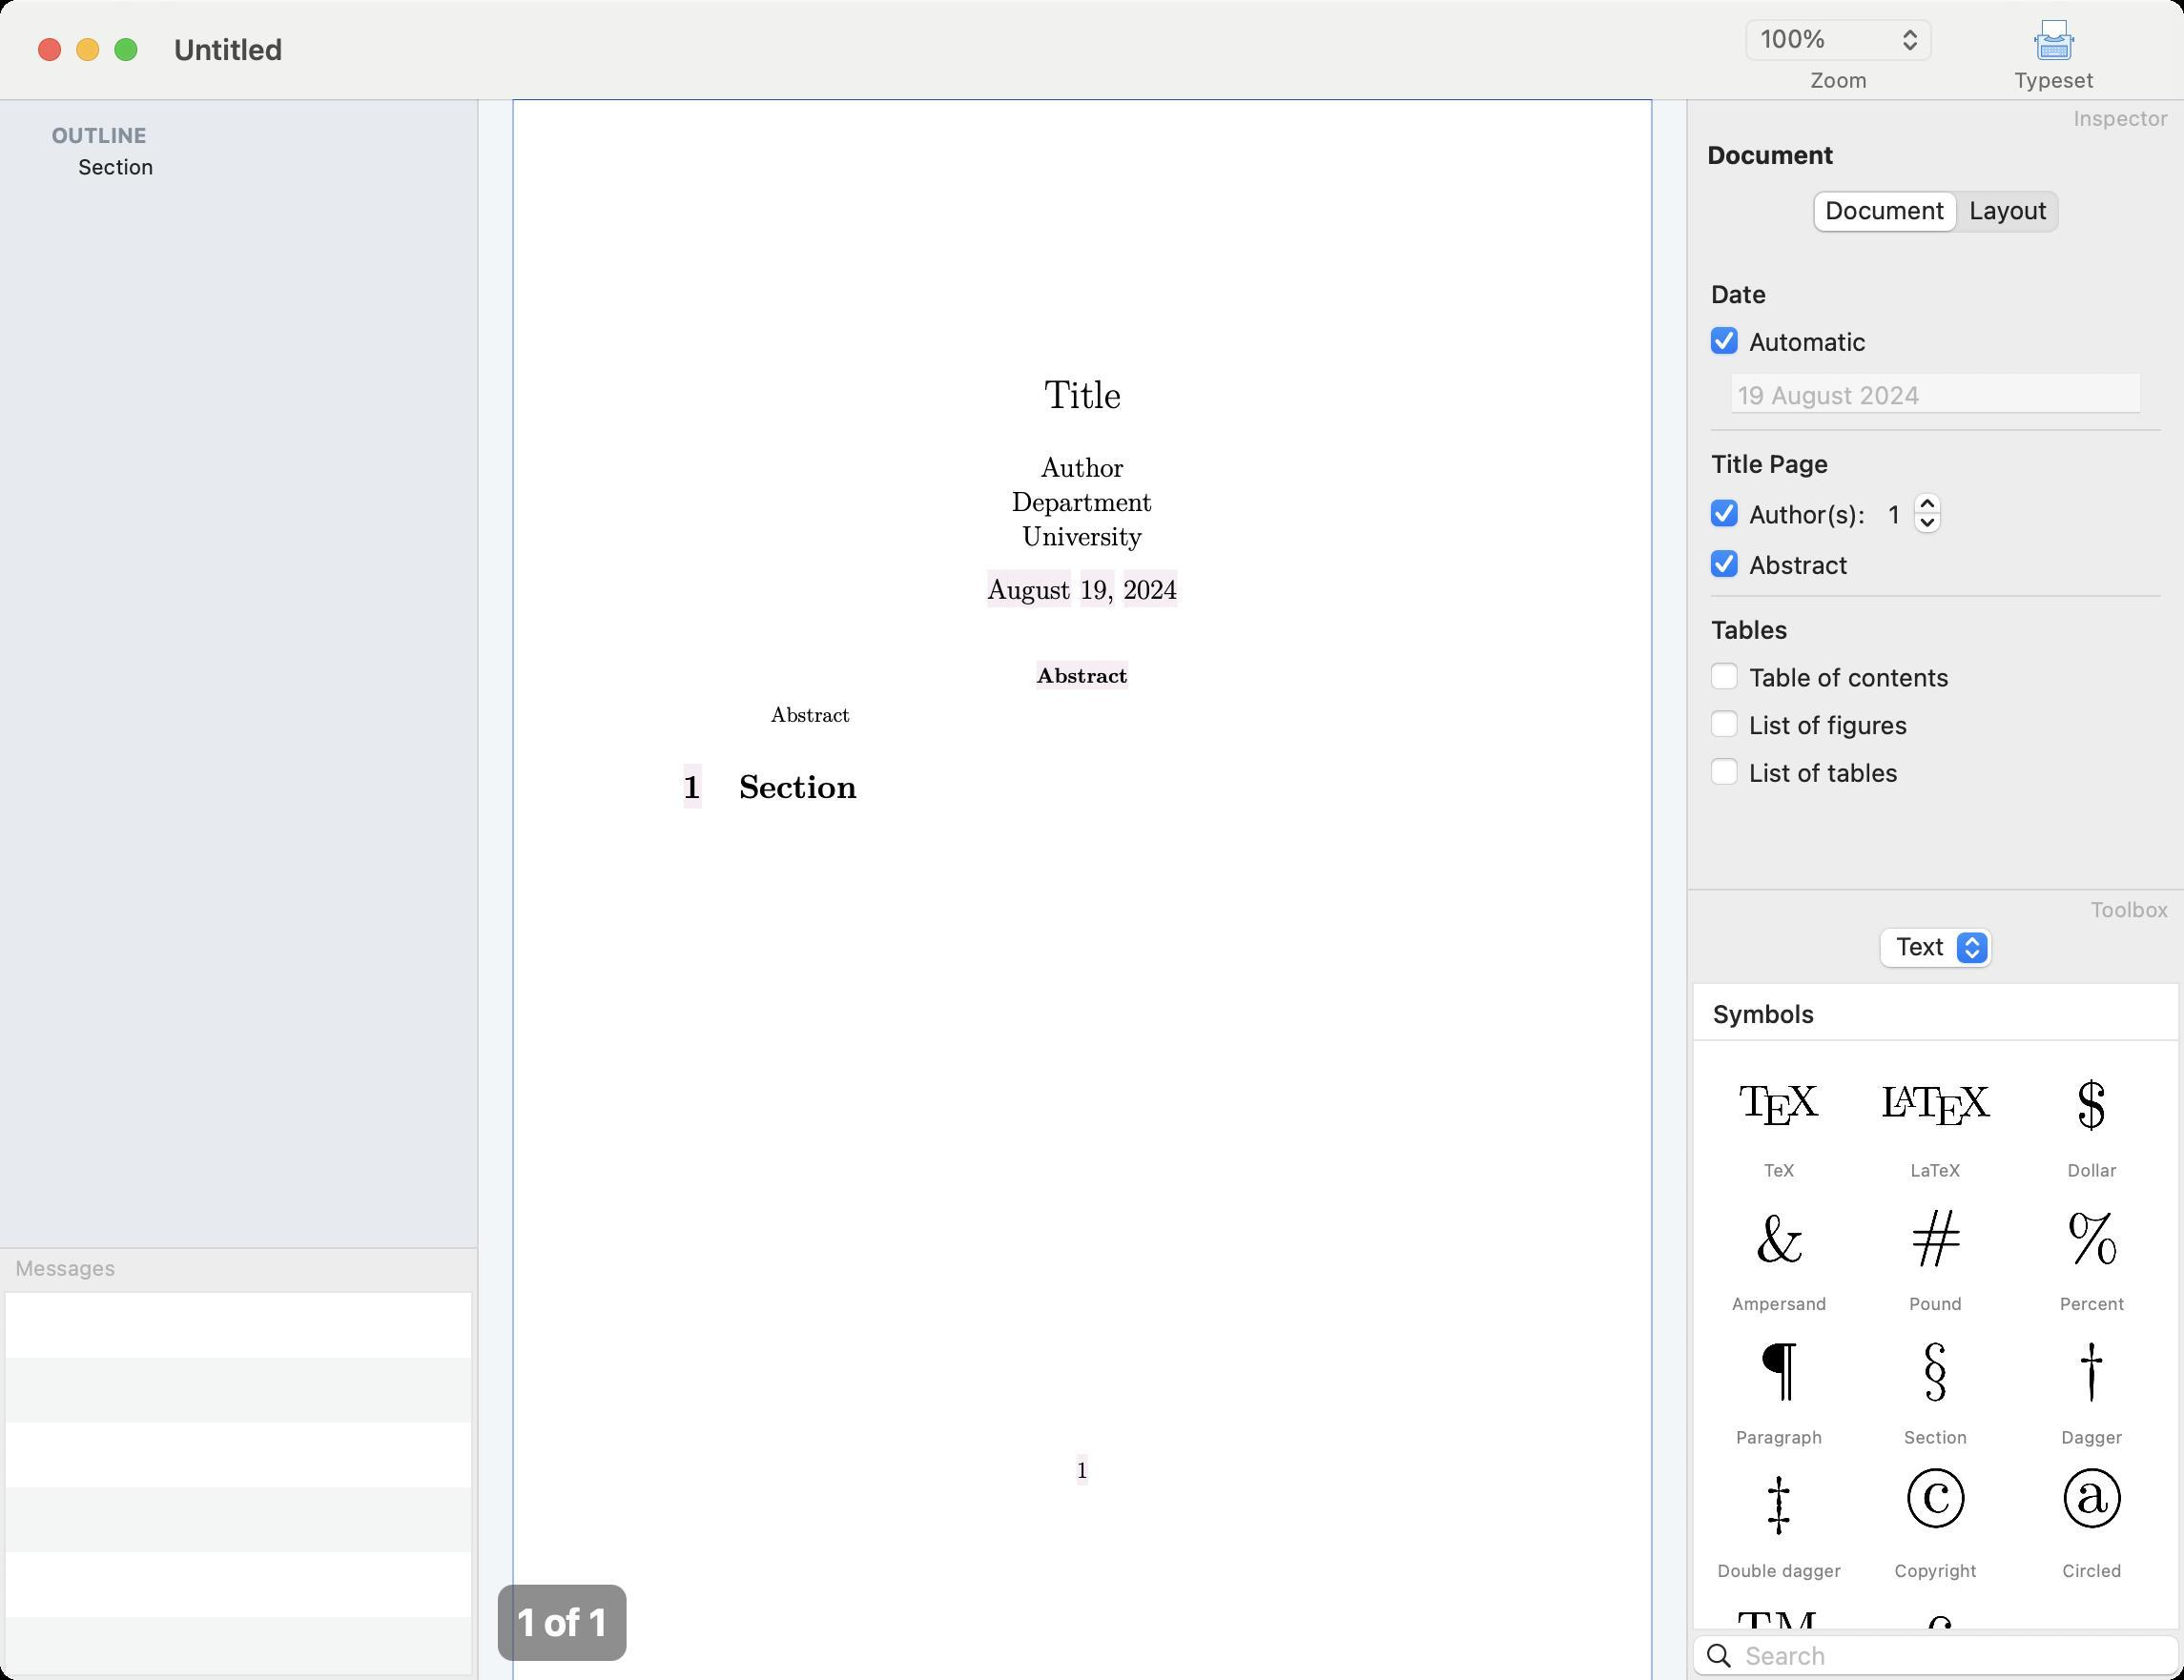
Accessibility tree:
{"name": "Untitled", "role": "AXWindow", "description": null, "role_description": "standard window", "value": null, "position": "406.00;68.00", "size": "1145;881", "children": [{"name": null, "role": "AXSplitGroup", "description": null, "role_description": "split group", "value": null, "position": "0.00;52.00", "size": "1145;829", "children": [{"name": null, "role": "AXSplitGroup", "description": null, "role_description": "split group", "value": null, "position": "0.00;52.00", "size": "250;829", "children": [{"name": null, "role": "AXScrollArea", "description": null, "role_description": "scroll area", "value": null, "position": "0.00;52.00", "size": "250;602", "children": [{"name": null, "role": "AXOutline", "description": null, "role_description": "outline", "value": null, "position": "0.00;52.00", "size": "266;602", "children": [{"name": null, "role": "AXRow", "description": null, "role_description": "outline row", "value": null, "position": "0.00;62.00", "size": "266;17", "children": [{"name": null, "role": "AXCell", "description": null, "role_description": "cell", "value": null, "position": "10.00;62.00", "size": "246;17", "children": [{"name": null, "role": "AXStaticText", "description": null, "role_description": "text", "value": "OUTLINE", "position": "25.00;64.00", "size": "181;14", "children": []}]}]}, {"name": null, "role": "AXRow", "description": null, "role_description": "outline row", "value": null, "position": "0.00;79.00", "size": "266;17", "children": [{"name": null, "role": "AXCell", "description": null, "role_description": "cell", "value": null, "position": "10.00;79.00", "size": "246;17", "children": [{"name": null, "role": "AXStaticText", "description": null, "role_description": "text", "value": "Section", "position": "39.00;80.50", "size": "44;14", "children": []}]}]}, {"name": null, "role": "AXColumn", "description": null, "role_description": "column", "value": null, "position": "10.00;52.00", "size": "246;602", "children": []}]}, {"name": null, "role": "AXScrollBar", "description": null, "role_description": "scroll bar", "value": 0.0, "position": "0.00;638.00", "size": "250;16", "children": [{"name": null, "role": "AXValueIndicator", "description": null, "role_description": "value indicator", "value": 0.0, "position": "1.00;642.00", "size": "233;12", "children": []}, {"name": null, "role": "AXButton", "description": null, "role_description": "increment arrow button", "value": null, "position": "0.00;638.00", "size": "0;0", "children": []}, {"name": null, "role": "AXButton", "description": null, "role_description": "decrement arrow button", "value": null, "position": "0.00;638.00", "size": "0;0", "children": []}, {"name": null, "role": "AXButton", "description": null, "role_description": "increment page button", "value": null, "position": "234.50;642.00", "size": "16;12", "children": []}, {"name": null, "role": "AXButton", "description": null, "role_description": "decrement page button", "value": null, "position": "0.00;642.00", "size": "1;12", "children": []}]}]}, {"name": null, "role": "AXSplitter", "description": null, "role_description": "splitter", "value": 602.0, "position": "0.00;654.00", "size": "250;1", "children": []}, {"name": null, "role": "AXStaticText", "description": null, "role_description": "text", "value": "Messages", "position": "6.00;658.00", "size": "57;14", "children": []}, {"name": null, "role": "AXScrollArea", "description": null, "role_description": "scroll area", "value": null, "position": "2.00;677.00", "size": "246;202", "children": [{"name": null, "role": "AXTable", "description": null, "role_description": "table", "value": null, "position": "3.00;678.00", "size": "244;200", "children": [{"name": null, "role": "AXColumn", "description": null, "role_description": "column", "value": null, "position": "3.00;678.00", "size": "215;200", "children": []}]}]}]}, {"name": null, "role": "AXSplitter", "description": null, "role_description": "splitter", "value": 250.0, "position": "250.00;52.00", "size": "1;829", "children": []}, {"name": null, "role": "AXSplitGroup", "description": null, "role_description": "split group", "value": null, "position": "251.00;52.00", "size": "633;829", "children": [{"name": null, "role": "AXScrollArea", "description": null, "role_description": "scroll area", "value": null, "position": "251.00;52.00", "size": "633;829", "children": [{"name": null, "role": "AXScrollBar", "description": null, "role_description": "scroll bar", "value": 0.0, "position": "868.00;52.00", "size": "16;829", "children": [{"name": null, "role": "AXValueIndicator", "description": null, "role_description": "value indicator", "value": 0.0, "position": "872.00;53.00", "size": "12;811", "children": []}, {"name": null, "role": "AXButton", "description": null, "role_description": "increment arrow button", "value": null, "position": "868.00;52.00", "size": "0;0", "children": []}, {"name": null, "role": "AXButton", "description": null, "role_description": "decrement arrow button", "value": null, "position": "868.00;52.00", "size": "0;0", "children": []}, {"name": null, "role": "AXButton", "description": null, "role_description": "increment page button", "value": null, "position": "872.00;864.50", "size": "12;16", "children": []}, {"name": null, "role": "AXButton", "description": null, "role_description": "decrement page button", "value": null, "position": "872.00;52.00", "size": "12;1", "children": []}]}]}, {"name": null, "role": "AXStaticText", "description": null, "role_description": "text", "value": "1 of 1", "position": "269.00;839.00", "size": "52;24", "children": []}, {"name": null, "role": "AXSplitter", "description": null, "role_description": "splitter", "value": 829.0, "position": "251.00;881.00", "size": "633;1", "children": []}]}, {"name": null, "role": "AXSplitter", "description": null, "role_description": "splitter", "value": 633.0, "position": "884.00;52.00", "size": "1;829", "children": []}, {"name": null, "role": "AXSplitGroup", "description": null, "role_description": "split group", "value": null, "position": "885.00;52.00", "size": "260;829", "children": [{"name": null, "role": "AXStaticText", "description": null, "role_description": "text", "value": "Inspector", "position": "1085.00;55.00", "size": "54;14", "children": []}, {"name": null, "role": "AXStaticText", "description": null, "role_description": "text", "value": "", "position": "891.00;55.00", "size": "4;14", "children": []}, {"name": null, "role": "AXStaticText", "description": null, "role_description": "text", "value": "Document", "position": "893.00;72.00", "size": "70;17", "children": []}, {"name": null, "role": "AXGroup", "description": null, "role_description": "group", "value": null, "position": "887.00;125.00", "size": "256;339", "children": [{"name": null, "role": "AXScrollArea", "description": null, "role_description": "scroll area", "value": null, "position": "887.00;125.00", "size": "256;339", "children": [{"name": null, "role": "AXStaticText", "description": null, "role_description": "text", "value": "Date", "position": "895.00;145.00", "size": "34;17", "children": []}, {"name": "Automatic", "role": "AXCheckBox", "description": null, "role_description": "checkbox", "value": 1, "position": "895.00;169.50", "size": "88;18", "children": []}, {"name": null, "role": "AXTextField", "description": null, "role_description": "text field", "value": "", "position": "907.00;195.00", "size": "216;22", "children": []}, {"name": null, "role": "AXStaticText", "description": null, "role_description": "text", "value": "Title Page", "position": "895.00;234.00", "size": "66;17", "children": []}, {"name": "Author(s):", "role": "AXCheckBox", "description": null, "role_description": "checkbox", "value": 1, "position": "895.00;260.00", "size": "87;18", "children": []}, {"name": null, "role": "AXStaticText", "description": null, "role_description": "text", "value": "1", "position": "988.00;260.50", "size": "10;17", "children": []}, {"name": null, "role": "AXIncrementor", "description": null, "role_description": "stepper", "value": 1.0, "position": "1001.00;255.00", "size": "19;28", "children": [{"name": null, "role": "AXButton", "description": null, "role_description": "increment arrow button", "value": null, "position": "1001.00;255.00", "size": "19;14", "children": []}, {"name": null, "role": "AXButton", "description": null, "role_description": "decrement arrow button", "value": null, "position": "1001.00;269.00", "size": "19;14", "children": []}]}, {"name": "Abstract", "role": "AXCheckBox", "description": null, "role_description": "checkbox", "value": 1, "position": "895.00;286.50", "size": "78;18", "children": []}, {"name": null, "role": "AXStaticText", "description": null, "role_description": "text", "value": "Tables", "position": "895.00;321.00", "size": "44;17", "children": []}, {"name": "Table_of_contents", "role": "AXCheckBox", "description": null, "role_description": "checkbox", "value": 0, "position": "895.00;345.50", "size": "131;18", "children": []}, {"name": "List_of_figures", "role": "AXCheckBox", "description": null, "role_description": "checkbox", "value": 0, "position": "895.00;370.50", "size": "110;18", "children": []}, {"name": "List_of_tables", "role": "AXCheckBox", "description": null, "role_description": "checkbox", "value": 0, "position": "895.00;395.50", "size": "105;18", "children": []}]}]}, {"name": null, "role": "AXRadioGroup", "description": null, "role_description": "radio group", "value": "{\n    \"name\": null,\n    \"role\": \"AXRadioButton\",\n    \"description\": \"Document\",\n    \"role_description\": \"radio button\",\n    \"value\": 1,\n    \"position\": \"948.50;99.00\",\n    \"size\": \"78;24\",\n    \"children\": []\n}", "position": "948.50;99.00", "size": "133;24", "children": [{"name": null, "role": "AXRadioButton", "description": "Document", "role_description": "radio button", "value": 1, "position": "948.50;99.00", "size": "78;24", "children": []}, {"name": null, "role": "AXRadioButton", "description": "Layout", "role_description": "radio button", "value": 0, "position": "1026.50;99.00", "size": "55;24", "children": []}]}, {"name": null, "role": "AXSplitter", "description": null, "role_description": "splitter", "value": 414.0, "position": "885.00;466.00", "size": "260;1", "children": []}, {"name": null, "role": "AXStaticText", "description": null, "role_description": "text", "value": "Toolbox", "position": "1094.00;470.00", "size": "45;14", "children": []}, {"name": null, "role": "AXPopUpButton", "description": null, "role_description": "pop up button", "value": "Text", "position": "983.00;486.00", "size": "65;25", "children": []}, {"name": null, "role": "AXTextField", "description": null, "role_description": "search text field", "value": "", "position": "887.00;857.00", "size": "256;22", "children": [{"name": "", "role": "AXButton", "description": "search", "role_description": "button", "value": null, "position": "889.00;857.00", "size": "25;22", "children": []}]}, {"name": null, "role": "AXScrollArea", "description": null, "role_description": "scroll area", "value": null, "position": "887.00;515.00", "size": "256;340", "children": [{"name": null, "role": "AXList", "description": null, "role_description": "collection", "value": null, "position": "888.00;516.00", "size": "254;2430", "children": [{"name": null, "role": "AXList", "description": "Symbols", "role_description": "section", "value": null, "position": "888.00;516.00", "size": "254;1575", "children": [{"name": null, "role": "AXStaticText", "description": "Symbols", "role_description": "text", "value": null, "position": "888.00;516.00", "size": "254;30", "children": []}, {"name": null, "role": "AXGroup", "description": null, "role_description": "group", "value": null, "position": "893.00;551.00", "size": "80;70", "children": [{"name": null, "role": "AXImage", "description": "TeX", "role_description": "image", "value": null, "position": "893.00;551.00", "size": "80;57", "children": []}, {"name": null, "role": "AXStaticText", "description": null, "role_description": "text", "value": "TeX", "position": "892.00;608.00", "size": "82;11", "children": []}]}, {"name": null, "role": "AXGroup", "description": null, "role_description": "group", "value": null, "position": "975.00;551.00", "size": "80;70", "children": [{"name": null, "role": "AXImage", "description": "LaTeX", "role_description": "image", "value": null, "position": "975.00;551.00", "size": "80;57", "children": []}, {"name": null, "role": "AXStaticText", "description": null, "role_description": "text", "value": "LaTeX", "position": "974.00;608.00", "size": "82;11", "children": []}]}, {"name": null, "role": "AXGroup", "description": null, "role_description": "group", "value": null, "position": "1057.00;551.00", "size": "80;70", "children": [{"name": null, "role": "AXImage", "description": "$", "role_description": "image", "value": null, "position": "1057.00;551.00", "size": "80;57", "children": []}, {"name": null, "role": "AXStaticText", "description": null, "role_description": "text", "value": "Dollar", "position": "1056.00;608.00", "size": "82;11", "children": []}]}, {"name": null, "role": "AXGroup", "description": null, "role_description": "group", "value": null, "position": "893.00;621.00", "size": "80;70", "children": [{"name": null, "role": "AXImage", "description": "&", "role_description": "image", "value": null, "position": "893.00;621.00", "size": "80;57", "children": []}, {"name": null, "role": "AXStaticText", "description": null, "role_description": "text", "value": "Ampersand", "position": "892.00;678.00", "size": "82;11", "children": []}]}, {"name": null, "role": "AXGroup", "description": null, "role_description": "group", "value": null, "position": "975.00;621.00", "size": "80;70", "children": [{"name": null, "role": "AXImage", "description": "#", "role_description": "image", "value": null, "position": "975.00;621.00", "size": "80;57", "children": []}, {"name": null, "role": "AXStaticText", "description": null, "role_description": "text", "value": "Pound", "position": "974.00;678.00", "size": "82;11", "children": []}]}, {"name": null, "role": "AXGroup", "description": null, "role_description": "group", "value": null, "position": "1057.00;621.00", "size": "80;70", "children": [{"name": null, "role": "AXImage", "description": "%", "role_description": "image", "value": null, "position": "1057.00;621.00", "size": "80;57", "children": []}, {"name": null, "role": "AXStaticText", "description": null, "role_description": "text", "value": "Percent", "position": "1056.00;678.00", "size": "82;11", "children": []}]}, {"name": null, "role": "AXGroup", "description": null, "role_description": "group", "value": null, "position": "893.00;691.00", "size": "80;70", "children": [{"name": null, "role": "AXImage", "description": "par", "role_description": "image", "value": null, "position": "893.00;691.00", "size": "80;57", "children": []}, {"name": null, "role": "AXStaticText", "description": null, "role_description": "text", "value": "Paragraph", "position": "892.00;748.00", "size": "82;11", "children": []}]}, {"name": null, "role": "AXGroup", "description": null, "role_description": "group", "value": null, "position": "975.00;691.00", "size": "80;70", "children": [{"name": null, "role": "AXImage", "description": " s", "role_description": "image", "value": null, "position": "975.00;691.00", "size": "80;57", "children": []}, {"name": null, "role": "AXStaticText", "description": null, "role_description": "text", "value": "Section", "position": "974.00;748.00", "size": "82;11", "children": []}]}, {"name": null, "role": "AXGroup", "description": null, "role_description": "group", "value": null, "position": "1057.00;691.00", "size": "80;70", "children": [{"name": null, "role": "AXImage", "description": "dag", "role_description": "image", "value": null, "position": "1057.00;691.00", "size": "80;57", "children": []}, {"name": null, "role": "AXStaticText", "description": null, "role_description": "text", "value": "Dagger", "position": "1056.00;748.00", "size": "82;11", "children": []}]}, {"name": null, "role": "AXGroup", "description": null, "role_description": "group", "value": null, "position": "893.00;761.00", "size": "80;70", "children": [{"name": null, "role": "AXImage", "description": "ddag", "role_description": "image", "value": null, "position": "893.00;761.00", "size": "80;57", "children": []}, {"name": null, "role": "AXStaticText", "description": null, "role_description": "text", "value": "Double dagger", "position": "892.00;818.00", "size": "82;11", "children": []}]}, {"name": null, "role": "AXGroup", "description": null, "role_description": "group", "value": null, "position": "975.00;761.00", "size": "80;70", "children": [{"name": null, "role": "AXImage", "description": "copyright", "role_description": "image", "value": null, "position": "975.00;761.00", "size": "80;57", "children": []}, {"name": null, "role": "AXStaticText", "description": null, "role_description": "text", "value": "Copyright", "position": "974.00;818.00", "size": "82;11", "children": []}]}, {"name": null, "role": "AXGroup", "description": null, "role_description": "group", "value": null, "position": "1057.00;761.00", "size": "80;70", "children": [{"name": null, "role": "AXImage", "description": "textcircled{a}", "role_description": "image", "value": null, "position": "1057.00;761.00", "size": "80;57", "children": []}, {"name": null, "role": "AXStaticText", "description": null, "role_description": "text", "value": "Circled", "position": "1056.00;818.00", "size": "82;11", "children": []}]}, {"name": null, "role": "AXGroup", "description": null, "role_description": "group", "value": null, "position": "893.00;831.00", "size": "80;70", "children": [{"name": null, "role": "AXImage", "description": "texttrademark", "role_description": "image", "value": null, "position": "893.00;831.00", "size": "80;57", "children": []}, {"name": null, "role": "AXStaticText", "description": null, "role_description": "text", "value": "Trademark", "position": "892.00;888.00", "size": "82;11", "children": []}]}, {"name": null, "role": "AXGroup", "description": null, "role_description": "group", "value": null, "position": "975.00;831.00", "size": "80;70", "children": [{"name": null, "role": "AXImage", "description": "textsterling", "role_description": "image", "value": null, "position": "975.00;831.00", "size": "80;57", "children": []}, {"name": null, "role": "AXStaticText", "description": null, "role_description": "text", "value": "Sterling", "position": "974.00;888.00", "size": "82;11", "children": []}]}, {"name": null, "role": "AXGroup", "description": null, "role_description": "group", "value": null, "position": "1057.00;831.00", "size": "80;70", "children": [{"name": null, "role": "AXImage", "description": "dots", "role_description": "image", "value": null, "position": "1057.00;831.00", "size": "80;57", "children": []}, {"name": null, "role": "AXStaticText", "description": null, "role_description": "text", "value": "dots", "position": "1056.00;888.00", "size": "82;11", "children": []}]}, {"name": null, "role": "AXGroup", "description": null, "role_description": "group", "value": null, "position": "893.00;901.00", "size": "80;70", "children": [{"name": null, "role": "No role", "description": "", "role_description": "", "value": null, "position": "", "size": "", "children": []}, {"name": null, "role": "No role", "description": "", "role_description": "", "value": null, "position": "", "size": "", "children": []}]}, {"name": null, "role": "AXGroup", "description": null, "role_description": "group", "value": null, "position": "975.00;901.00", "size": "80;70", "children": [{"name": null, "role": "No role", "description": "", "role_description": "", "value": null, "position": "", "size": "", "children": []}, {"name": null, "role": "No role", "description": "", "role_description": "", "value": null, "position": "", "size": "", "children": []}]}, {"name": null, "role": "AXGroup", "description": null, "role_description": "group", "value": null, "position": "1057.00;901.00", "size": "80;70", "children": [{"name": null, "role": "No role", "description": "", "role_description": "", "value": null, "position": "", "size": "", "children": []}, {"name": null, "role": "No role", "description": "", "role_description": "", "value": null, "position": "", "size": "", "children": []}]}, {"name": null, "role": "AXGroup", "description": null, "role_description": "group", "value": null, "position": "893.00;971.00", "size": "80;70", "children": [{"name": null, "role": "No role", "description": "", "role_description": "", "value": null, "position": "", "size": "", "children": []}, {"name": null, "role": "No role", "description": "", "role_description": "", "value": null, "position": "", "size": "", "children": []}]}]}, {"name": null, "role": "AXList", "description": "Accents", "role_description": "section", "value": null, "position": "888.00;2096.00", "size": "254;385", "children": [{"name": null, "role": "AXGroup", "description": "", "role_description": "", "value": null, "position": "888.00;2096.00", "size": "", "children": []}, {"name": null, "role": "AXGroup", "description": null, "role_description": "group", "value": null, "position": "893.00;2131.00", "size": "80;70", "children": [{"name": null, "role": "No role", "description": "", "role_description": "", "value": null, "position": "", "size": "", "children": []}, {"name": null, "role": "No role", "description": "", "role_description": "", "value": null, "position": "", "size": "", "children": []}]}, {"name": null, "role": "AXGroup", "description": null, "role_description": "group", "value": null, "position": "975.00;2131.00", "size": "80;70", "children": [{"name": null, "role": "No role", "description": "", "role_description": "", "value": null, "position": "", "size": "", "children": []}, {"name": null, "role": "No role", "description": "", "role_description": "", "value": null, "position": "", "size": "", "children": []}]}, {"name": null, "role": "AXGroup", "description": null, "role_description": "group", "value": null, "position": "1057.00;2131.00", "size": "80;70", "children": [{"name": null, "role": "No role", "description": "", "role_description": "", "value": null, "position": "", "size": "", "children": []}, {"name": null, "role": "No role", "description": "", "role_description": "", "value": null, "position": "", "size": "", "children": []}]}, {"name": null, "role": "AXGroup", "description": null, "role_description": "group", "value": null, "position": "893.00;2201.00", "size": "80;70", "children": [{"name": null, "role": "No role", "description": "", "role_description": "", "value": null, "position": "", "size": "", "children": []}, {"name": null, "role": "No role", "description": "", "role_description": "", "value": null, "position": "", "size": "", "children": []}]}, {"name": null, "role": "AXGroup", "description": null, "role_description": "group", "value": null, "position": "975.00;2201.00", "size": "80;70", "children": [{"name": null, "role": "No role", "description": "", "role_description": "", "value": null, "position": "", "size": "", "children": []}, {"name": null, "role": "No role", "description": "", "role_description": "", "value": null, "position": "", "size": "", "children": []}]}, {"name": null, "role": "AXGroup", "description": null, "role_description": "group", "value": null, "position": "1057.00;2201.00", "size": "80;70", "children": [{"name": null, "role": "No role", "description": "", "role_description": "", "value": null, "position": "", "size": "", "children": []}, {"name": null, "role": "No role", "description": "", "role_description": "", "value": null, "position": "", "size": "", "children": []}]}, {"name": null, "role": "AXGroup", "description": null, "role_description": "group", "value": null, "position": "893.00;2271.00", "size": "80;70", "children": [{"name": null, "role": "No role", "description": "", "role_description": "", "value": null, "position": "", "size": "", "children": []}, {"name": null, "role": "No role", "description": "", "role_description": "", "value": null, "position": "", "size": "", "children": []}]}, {"name": null, "role": "AXGroup", "description": null, "role_description": "group", "value": null, "position": "975.00;2271.00", "size": "80;70", "children": [{"name": null, "role": "No role", "description": "", "role_description": "", "value": null, "position": "", "size": "", "children": []}, {"name": null, "role": "No role", "description": "", "role_description": "", "value": null, "position": "", "size": "", "children": []}]}, {"name": null, "role": "AXGroup", "description": null, "role_description": "group", "value": null, "position": "1057.00;2271.00", "size": "80;70", "children": [{"name": null, "role": "No role", "description": "", "role_description": "", "value": null, "position": "", "size": "", "children": []}, {"name": null, "role": "No role", "description": "", "role_description": "", "value": null, "position": "", "size": "", "children": []}]}, {"name": null, "role": "AXGroup", "description": null, "role_description": "group", "value": null, "position": "893.00;2341.00", "size": "80;70", "children": [{"name": null, "role": "No role", "description": "", "role_description": "", "value": null, "position": "", "size": "", "children": []}, {"name": null, "role": "No role", "description": "", "role_description": "", "value": null, "position": "", "size": "", "children": []}]}, {"name": null, "role": "AXGroup", "description": null, "role_description": "group", "value": null, "position": "975.00;2341.00", "size": "80;70", "children": [{"name": null, "role": "No role", "description": "", "role_description": "", "value": null, "position": "", "size": "", "children": []}, {"name": null, "role": "No role", "description": "", "role_description": "", "value": null, "position": "", "size": "", "children": []}]}, {"name": null, "role": "AXGroup", "description": null, "role_description": "group", "value": null, "position": "1057.00;2341.00", "size": "80;70", "children": [{"name": null, "role": "No role", "description": "", "role_description": "", "value": null, "position": "", "size": "", "children": []}, {"name": null, "role": "No role", "description": "", "role_description": "", "value": null, "position": "", "size": "", "children": []}]}, {"name": null, "role": "AXGroup", "description": null, "role_description": "group", "value": null, "position": "893.00;2411.00", "size": "80;70", "children": [{"name": null, "role": "No role", "description": "", "role_description": "", "value": null, "position": "", "size": "", "children": []}, {"name": null, "role": "No role", "description": "", "role_description": "", "value": null, "position": "", "size": "", "children": []}]}, {"name": null, "role": "AXGroup", "description": null, "role_description": "group", "value": null, "position": "975.00;2411.00", "size": "80;70", "children": [{"name": null, "role": "No role", "description": "", "role_description": "", "value": null, "position": "", "size": "", "children": []}, {"name": null, "role": "No role", "description": "", "role_description": "", "value": null, "position": "", "size": "", "children": []}]}, {"name": null, "role": "AXGroup", "description": null, "role_description": "group", "value": null, "position": "1057.00;2411.00", "size": "80;70", "children": [{"name": null, "role": "No role", "description": "", "role_description": "", "value": null, "position": "", "size": "", "children": []}, {"name": null, "role": "No role", "description": "", "role_description": "", "value": null, "position": "", "size": "", "children": []}]}]}, {"name": null, "role": "AXList", "description": "Apple", "role_description": "section", "value": null, "position": "888.00;2486.00", "size": "254;455", "children": [{"name": null, "role": "AXGroup", "description": "", "role_description": "", "value": null, "position": "888.00;2486.00", "size": "", "children": []}, {"name": null, "role": "AXGroup", "description": null, "role_description": "group", "value": null, "position": "893.00;2521.00", "size": "80;70", "children": [{"name": null, "role": "No role", "description": "", "role_description": "", "value": null, "position": "", "size": "", "children": []}, {"name": null, "role": "No role", "description": "", "role_description": "", "value": null, "position": "", "size": "", "children": []}]}, {"name": null, "role": "AXGroup", "description": null, "role_description": "group", "value": null, "position": "975.00;2521.00", "size": "80;70", "children": [{"name": null, "role": "No role", "description": "", "role_description": "", "value": null, "position": "", "size": "", "children": []}, {"name": null, "role": "No role", "description": "", "role_description": "", "value": null, "position": "", "size": "", "children": []}]}, {"name": null, "role": "AXGroup", "description": null, "role_description": "group", "value": null, "position": "1057.00;2521.00", "size": "80;70", "children": [{"name": null, "role": "No role", "description": "", "role_description": "", "value": null, "position": "", "size": "", "children": []}, {"name": null, "role": "No role", "description": "", "role_description": "", "value": null, "position": "", "size": "", "children": []}]}, {"name": null, "role": "AXGroup", "description": null, "role_description": "group", "value": null, "position": "893.00;2591.00", "size": "80;70", "children": [{"name": null, "role": "No role", "description": "", "role_description": "", "value": null, "position": "", "size": "", "children": []}, {"name": null, "role": "No role", "description": "", "role_description": "", "value": null, "position": "", "size": "", "children": []}]}, {"name": null, "role": "AXGroup", "description": null, "role_description": "group", "value": null, "position": "975.00;2591.00", "size": "80;70", "children": [{"name": null, "role": "No role", "description": "", "role_description": "", "value": null, "position": "", "size": "", "children": []}, {"name": null, "role": "No role", "description": "", "role_description": "", "value": null, "position": "", "size": "", "children": []}]}, {"name": null, "role": "AXGroup", "description": null, "role_description": "group", "value": null, "position": "1057.00;2591.00", "size": "80;70", "children": [{"name": null, "role": "No role", "description": "", "role_description": "", "value": null, "position": "", "size": "", "children": []}, {"name": null, "role": "No role", "description": "", "role_description": "", "value": null, "position": "", "size": "", "children": []}]}, {"name": null, "role": "AXGroup", "description": null, "role_description": "group", "value": null, "position": "893.00;2661.00", "size": "80;70", "children": [{"name": null, "role": "No role", "description": "", "role_description": "", "value": null, "position": "", "size": "", "children": []}, {"name": null, "role": "No role", "description": "", "role_description": "", "value": null, "position": "", "size": "", "children": []}]}, {"name": null, "role": "AXGroup", "description": null, "role_description": "group", "value": null, "position": "975.00;2661.00", "size": "80;70", "children": [{"name": null, "role": "No role", "description": "", "role_description": "", "value": null, "position": "", "size": "", "children": []}, {"name": null, "role": "No role", "description": "", "role_description": "", "value": null, "position": "", "size": "", "children": []}]}, {"name": null, "role": "AXGroup", "description": null, "role_description": "group", "value": null, "position": "1057.00;2661.00", "size": "80;70", "children": [{"name": null, "role": "No role", "description": "", "role_description": "", "value": null, "position": "", "size": "", "children": []}, {"name": null, "role": "No role", "description": "", "role_description": "", "value": null, "position": "", "size": "", "children": []}]}, {"name": null, "role": "AXGroup", "description": null, "role_description": "group", "value": null, "position": "893.00;2731.00", "size": "80;70", "children": [{"name": null, "role": "No role", "description": "", "role_description": "", "value": null, "position": "", "size": "", "children": []}, {"name": null, "role": "No role", "description": "", "role_description": "", "value": null, "position": "", "size": "", "children": []}]}, {"name": null, "role": "AXGroup", "description": null, "role_description": "group", "value": null, "position": "975.00;2731.00", "size": "80;70", "children": [{"name": null, "role": "No role", "description": "", "role_description": "", "value": null, "position": "", "size": "", "children": []}, {"name": null, "role": "No role", "description": "", "role_description": "", "value": null, "position": "", "size": "", "children": []}]}, {"name": null, "role": "AXGroup", "description": null, "role_description": "group", "value": null, "position": "1057.00;2731.00", "size": "80;70", "children": [{"name": null, "role": "No role", "description": "", "role_description": "", "value": null, "position": "", "size": "", "children": []}, {"name": null, "role": "No role", "description": "", "role_description": "", "value": null, "position": "", "size": "", "children": []}]}, {"name": null, "role": "AXGroup", "description": null, "role_description": "group", "value": null, "position": "893.00;2801.00", "size": "80;70", "children": [{"name": null, "role": "No role", "description": "", "role_description": "", "value": null, "position": "", "size": "", "children": []}, {"name": null, "role": "No role", "description": "", "role_description": "", "value": null, "position": "", "size": "", "children": []}]}, {"name": null, "role": "AXGroup", "description": null, "role_description": "group", "value": null, "position": "975.00;2801.00", "size": "80;70", "children": [{"name": null, "role": "No role", "description": "", "role_description": "", "value": null, "position": "", "size": "", "children": []}, {"name": null, "role": "No role", "description": "", "role_description": "", "value": null, "position": "", "size": "", "children": []}]}, {"name": null, "role": "AXGroup", "description": null, "role_description": "group", "value": null, "position": "1057.00;2801.00", "size": "80;70", "children": [{"name": null, "role": "No role", "description": "", "role_description": "", "value": null, "position": "", "size": "", "children": []}, {"name": null, "role": "No role", "description": "", "role_description": "", "value": null, "position": "", "size": "", "children": []}]}, {"name": null, "role": "AXGroup", "description": null, "role_description": "group", "value": null, "position": "893.00;2871.00", "size": "80;70", "children": [{"name": null, "role": "No role", "description": "", "role_description": "", "value": null, "position": "", "size": "", "children": []}, {"name": null, "role": "No role", "description": "", "role_description": "", "value": null, "position": "", "size": "", "children": []}]}]}]}, {"name": null, "role": "AXScrollBar", "description": null, "role_description": "scroll bar", "value": 0.0, "position": "1126.00;516.00", "size": "16;338", "children": [{"name": null, "role": "AXValueIndicator", "description": null, "role_description": "value indicator", "value": 0.0, "position": "1130.00;517.00", "size": "12;46", "children": []}, {"name": null, "role": "AXButton", "description": null, "role_description": "increment arrow button", "value": null, "position": "1126.00;516.00", "size": "0;0", "children": []}, {"name": null, "role": "AXButton", "description": null, "role_description": "decrement arrow button", "value": null, "position": "1126.00;516.00", "size": "0;0", "children": []}, {"name": null, "role": "AXButton", "description": null, "role_description": "increment page button", "value": null, "position": "1130.00;564.00", "size": "12;290", "children": []}, {"name": null, "role": "AXButton", "description": null, "role_description": "decrement page button", "value": null, "position": "1130.00;516.00", "size": "12;1", "children": []}]}]}]}]}, {"name": null, "role": "AXToolbar", "description": null, "role_description": "toolbar", "value": null, "position": "0.00;0.00", "size": "1145;52", "children": [{"name": null, "role": "AXPopUpButton", "description": null, "role_description": "pop up button", "value": "100%", "position": "911.00;0.00", "size": "106;52", "children": [{"name": null, "role": "AXPopUpButton", "description": null, "role_description": "pop up button", "value": "100%", "position": "914.00;9.00", "size": "100;25", "children": []}, {"name": null, "role": "AXStaticText", "description": null, "role_description": "text", "value": "Zoom", "position": "945.00;35.00", "size": "38;14", "children": []}]}, {"name": "Typeset", "role": "AXButton", "description": null, "role_description": "button", "value": null, "position": "1026.00;0.00", "size": "102;52", "children": []}]}, {"name": null, "role": "AXButton", "description": null, "role_description": "close button", "value": null, "position": "19.00;18.00", "size": "14;16", "children": []}, {"name": null, "role": "AXButton", "description": null, "role_description": "full screen button", "value": null, "position": "59.00;18.00", "size": "14;16", "children": [{"name": null, "role": "AXGroup", "description": null, "role_description": "group", "value": null, "position": "59.00;18.00", "size": "14;16", "children": []}]}, {"name": null, "role": "AXButton", "description": null, "role_description": "minimize button", "value": null, "position": "39.00;18.00", "size": "14;16", "children": []}, {"name": null, "role": "AXStaticText", "description": null, "role_description": "text", "value": "Untitled", "position": "87.00;0.00", "size": "824;52", "children": []}]}